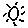
Label: sun